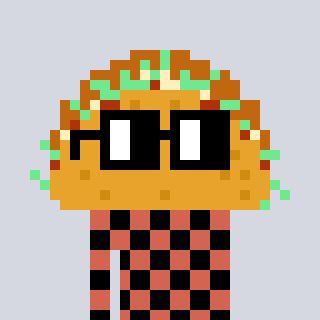
a pixel art character with square black glasses, a taco-shaped head and a peachy-colored body on a cool background